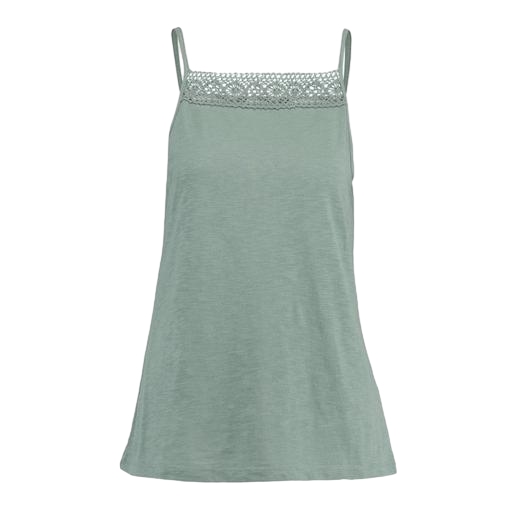
green layered lace-trim tank top, green women's cami, green lace-panel top, white background